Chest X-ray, PA view. Patient: 41 years old, sex M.
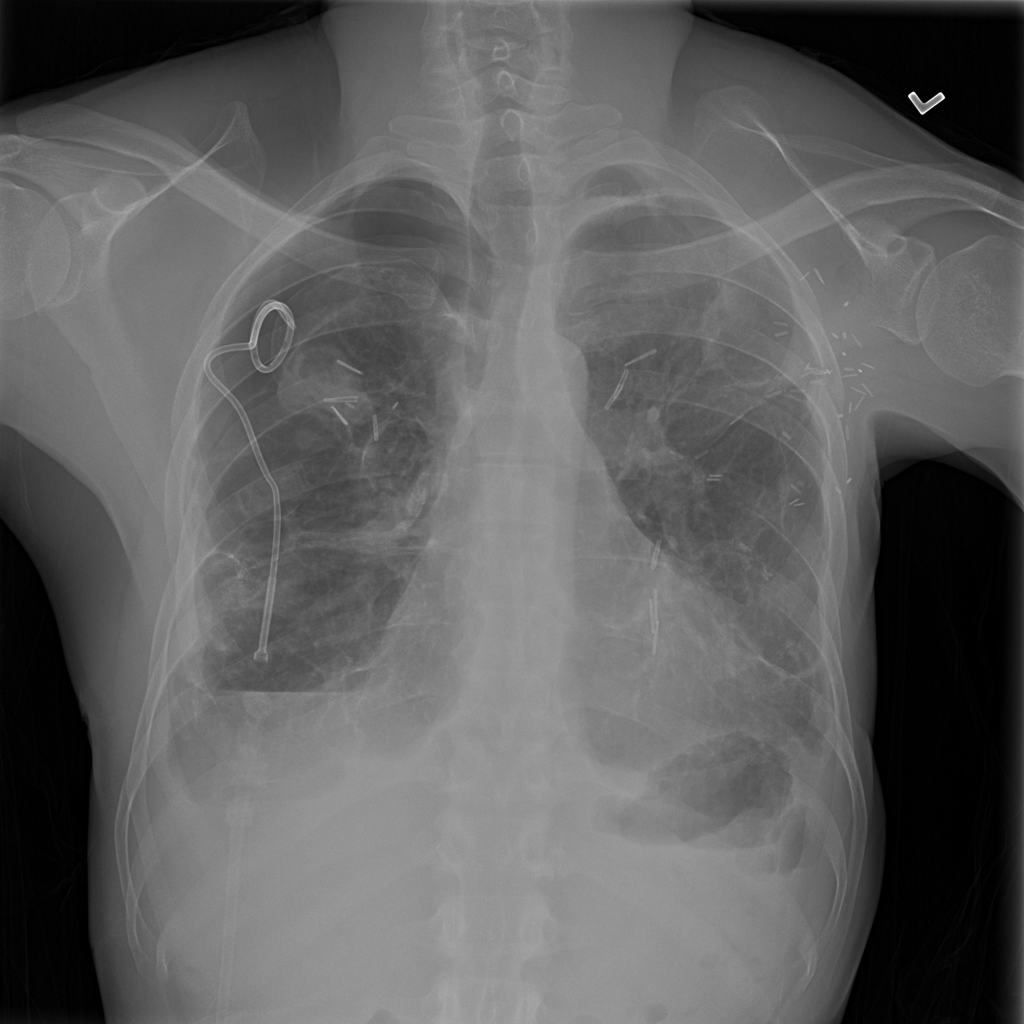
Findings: No Finding